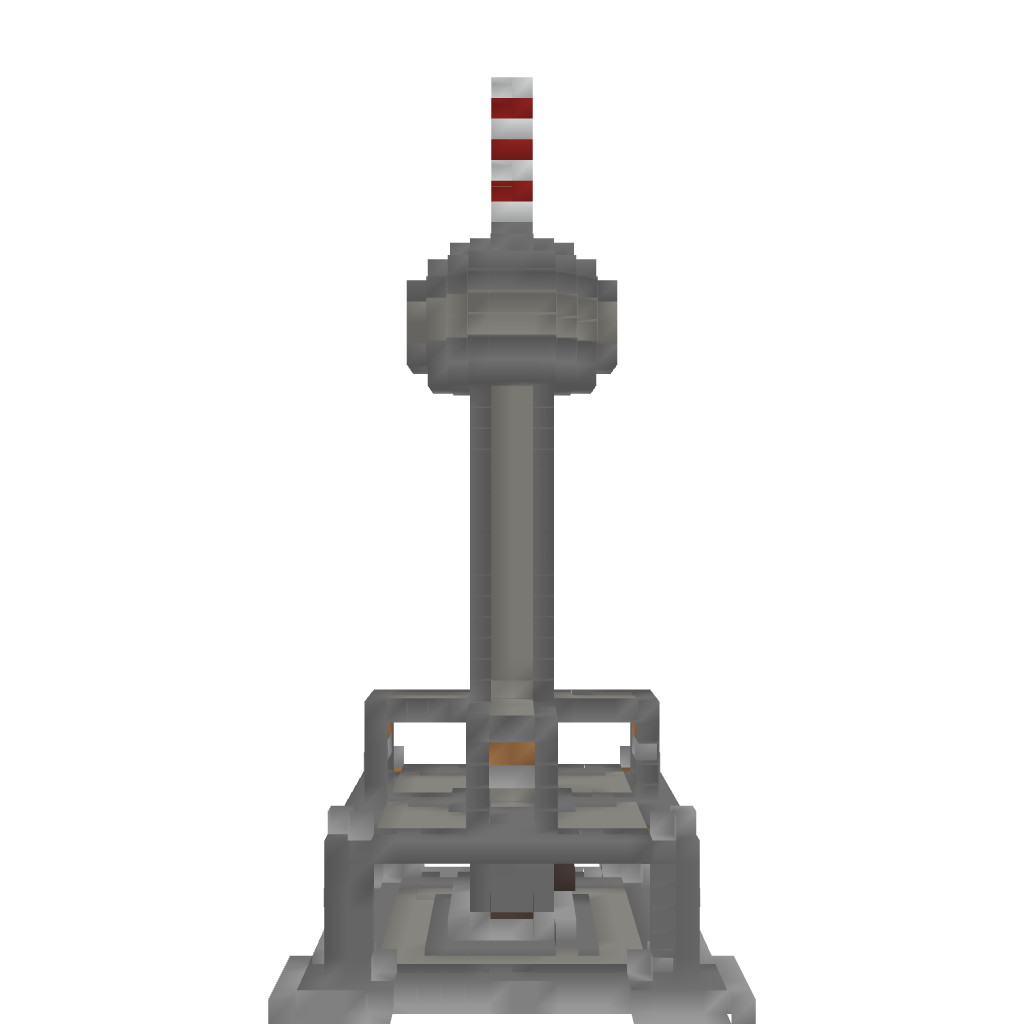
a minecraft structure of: Tower